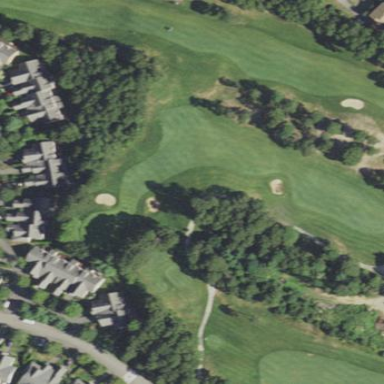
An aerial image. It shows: Golf fairway surrounded by grass.